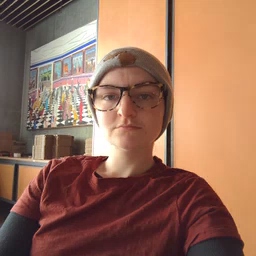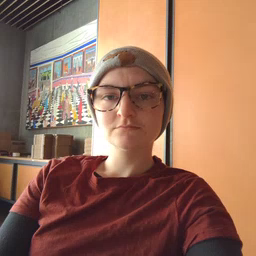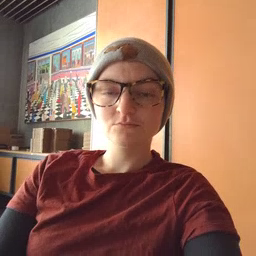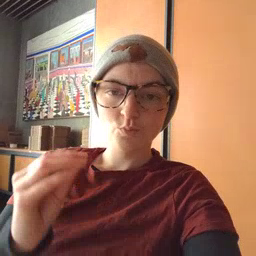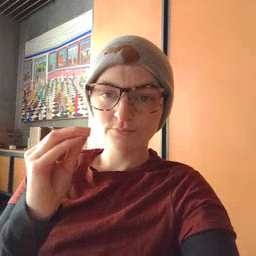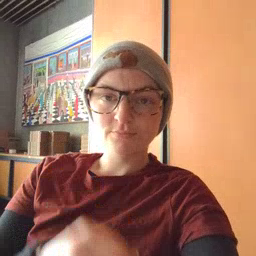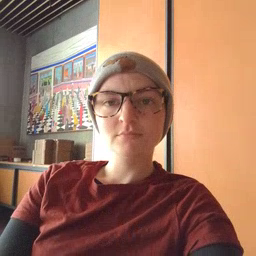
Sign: kiss